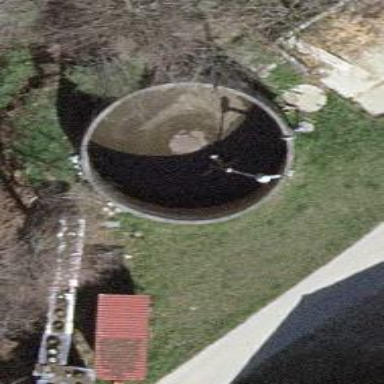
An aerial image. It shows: Storage tank which is man-made and housed in building.